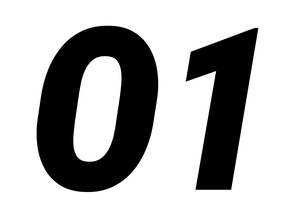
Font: Roboto-Italic_Condensed_Black_Italic